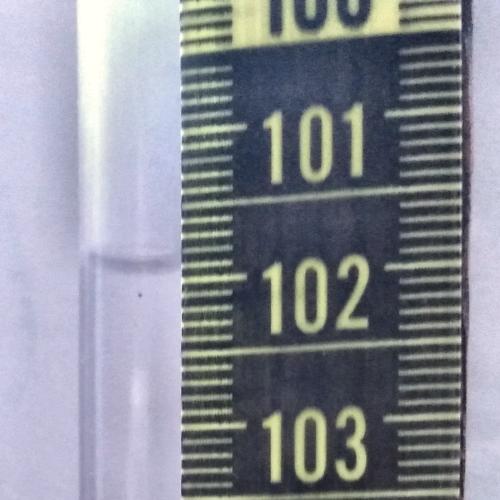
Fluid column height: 101.9 cm